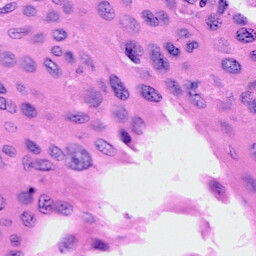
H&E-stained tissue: Cervix